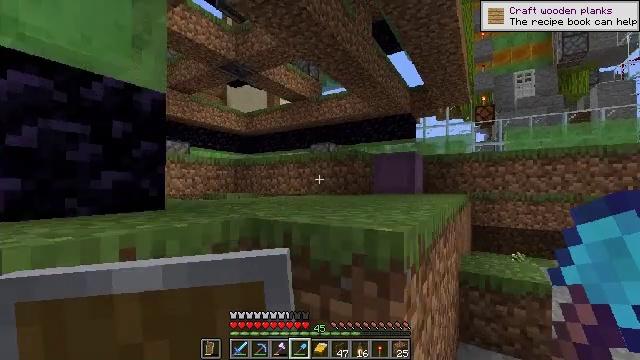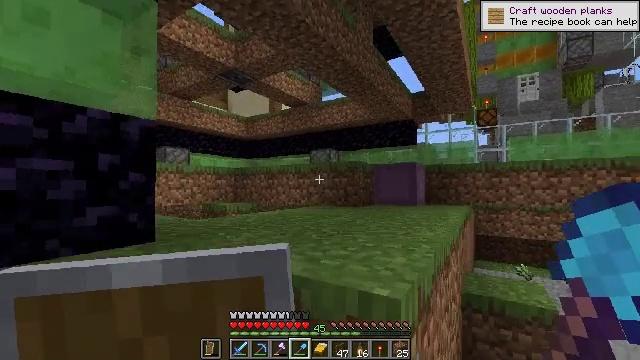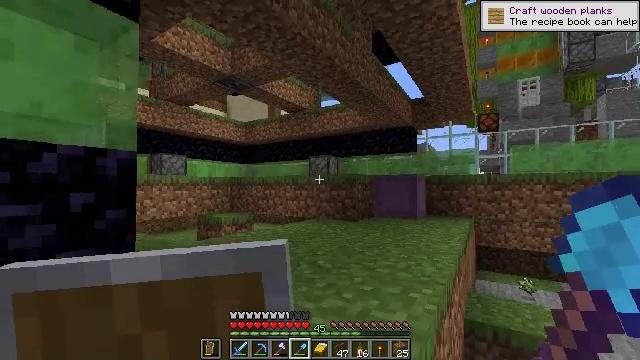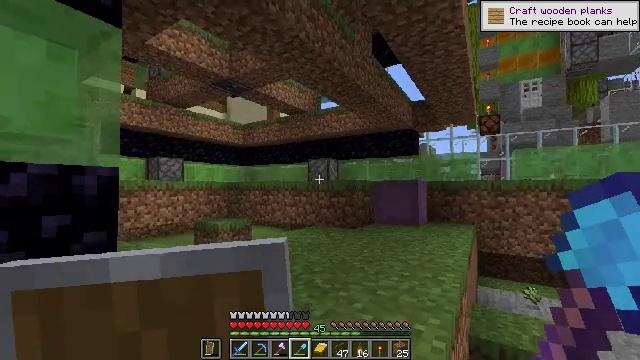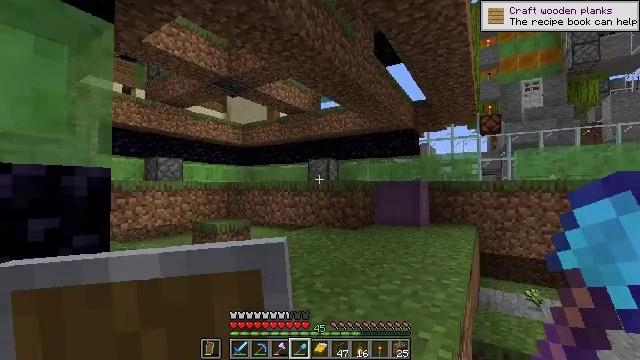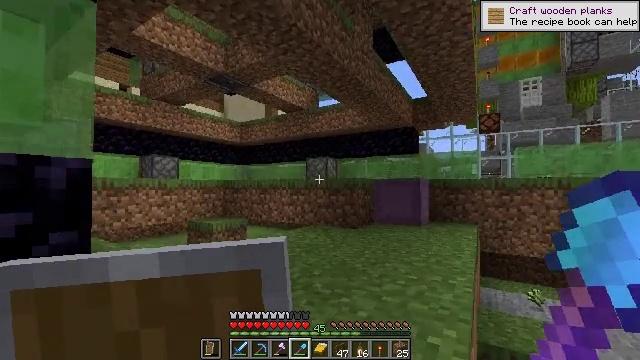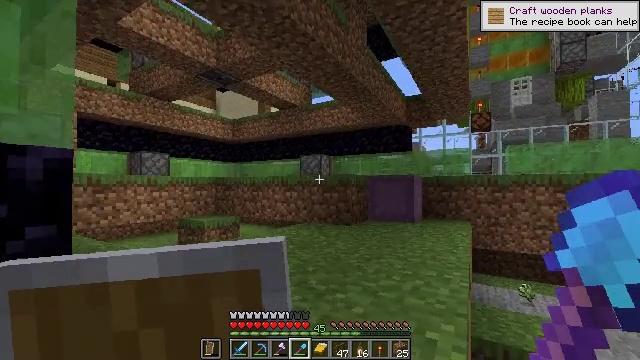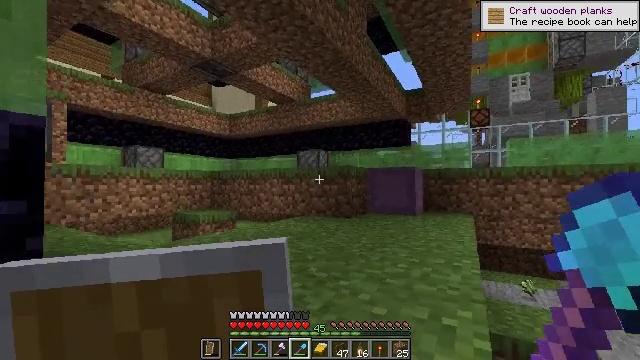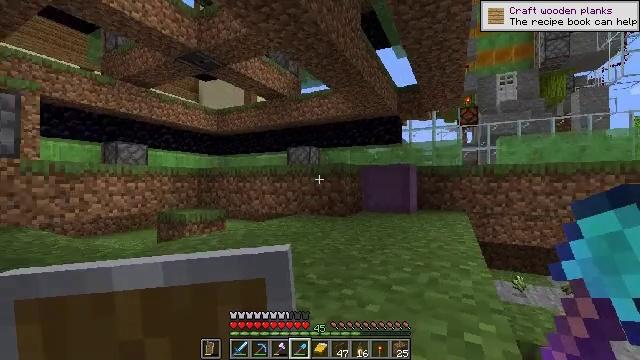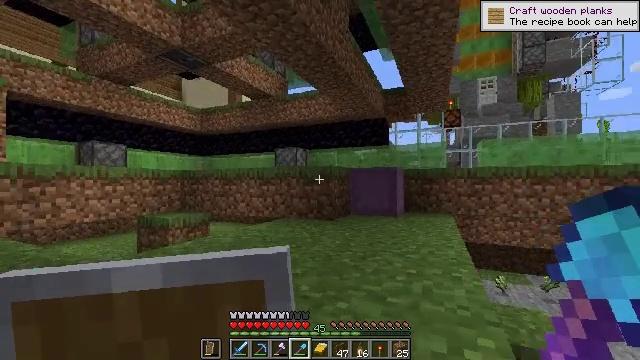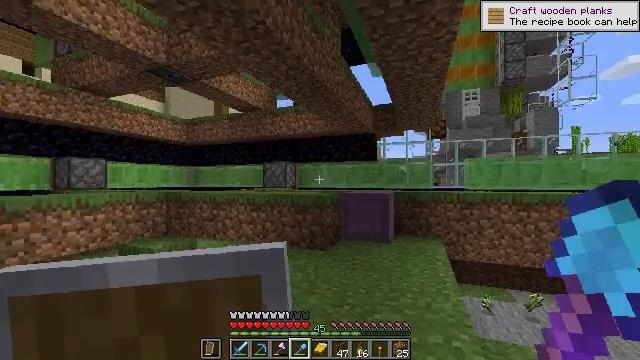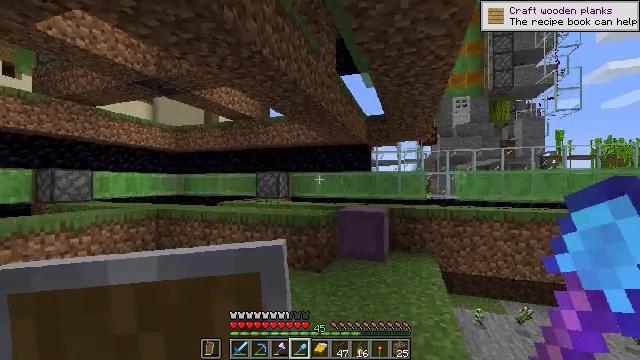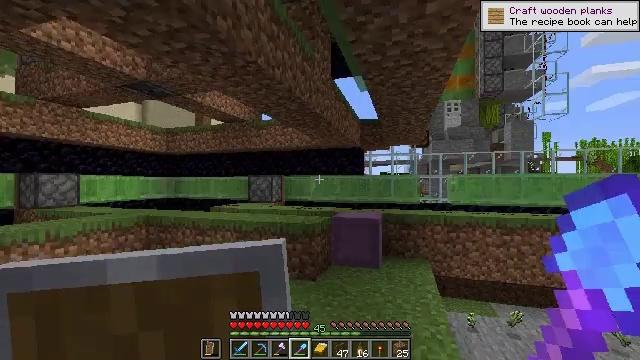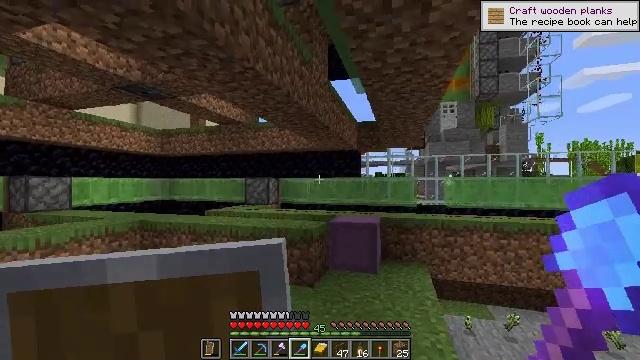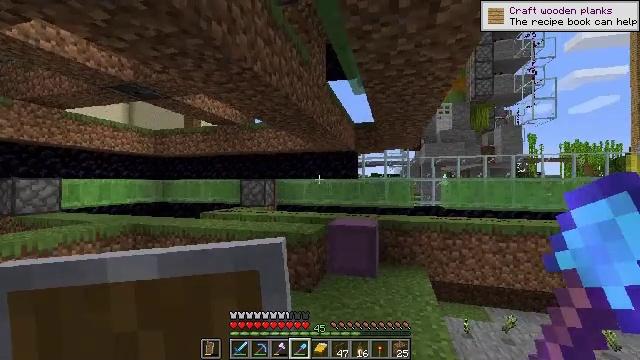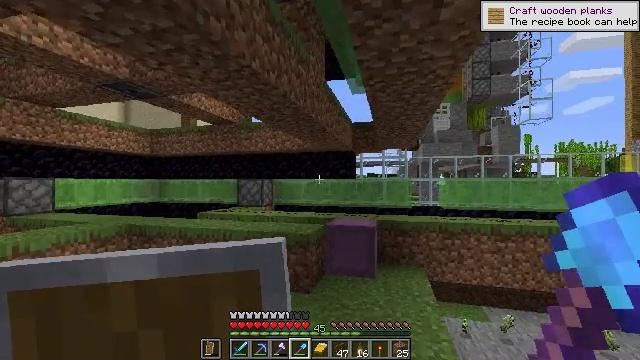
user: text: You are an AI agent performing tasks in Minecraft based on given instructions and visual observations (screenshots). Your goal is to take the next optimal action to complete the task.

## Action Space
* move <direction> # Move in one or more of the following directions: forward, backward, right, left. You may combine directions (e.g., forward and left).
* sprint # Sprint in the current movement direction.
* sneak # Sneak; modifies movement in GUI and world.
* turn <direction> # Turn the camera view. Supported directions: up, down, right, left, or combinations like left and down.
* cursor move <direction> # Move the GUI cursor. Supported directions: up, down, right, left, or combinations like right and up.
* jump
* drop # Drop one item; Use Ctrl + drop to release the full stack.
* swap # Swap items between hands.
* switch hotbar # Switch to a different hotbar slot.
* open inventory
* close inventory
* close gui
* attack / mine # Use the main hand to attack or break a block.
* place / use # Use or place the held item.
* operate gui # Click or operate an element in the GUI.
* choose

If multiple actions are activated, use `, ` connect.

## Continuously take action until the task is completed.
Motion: motion action
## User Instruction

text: Attack the sticky piston to retrieve it.
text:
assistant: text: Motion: move forward and move left, jump
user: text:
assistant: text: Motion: move forward and move left
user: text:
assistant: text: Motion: move forward and move left
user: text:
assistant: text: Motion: move forward and move left
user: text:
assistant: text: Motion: move forward and move left
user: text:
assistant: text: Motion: move forward, turn right
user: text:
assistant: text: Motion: move forward
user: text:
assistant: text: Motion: move forward, turn right
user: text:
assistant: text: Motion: move forward, turn right, jump
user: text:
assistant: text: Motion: move forward, turn right, jump
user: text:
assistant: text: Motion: move forward, turn right, jump
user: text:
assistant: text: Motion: move forward, turn right
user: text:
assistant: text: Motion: move forward
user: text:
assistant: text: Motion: move forward, turn right
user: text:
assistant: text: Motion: move forward
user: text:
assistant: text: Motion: move forward
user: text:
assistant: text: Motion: move forward
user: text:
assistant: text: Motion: move forward
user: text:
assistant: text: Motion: move forward
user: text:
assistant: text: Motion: move forward
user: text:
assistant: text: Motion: move forward
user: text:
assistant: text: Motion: move forward
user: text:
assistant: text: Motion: move forward
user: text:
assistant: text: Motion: move forward
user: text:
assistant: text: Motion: move forward and move right
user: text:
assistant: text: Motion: move forward and move right
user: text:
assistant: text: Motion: move forward and move right
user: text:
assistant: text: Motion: no_op
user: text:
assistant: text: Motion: no_op
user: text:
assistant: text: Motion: no_op